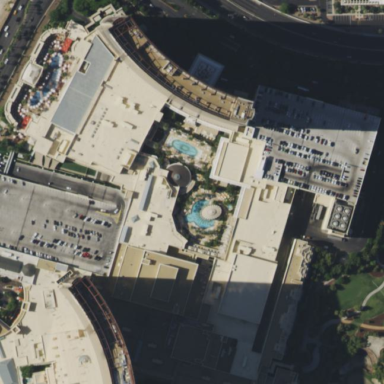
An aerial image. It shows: Casino building.